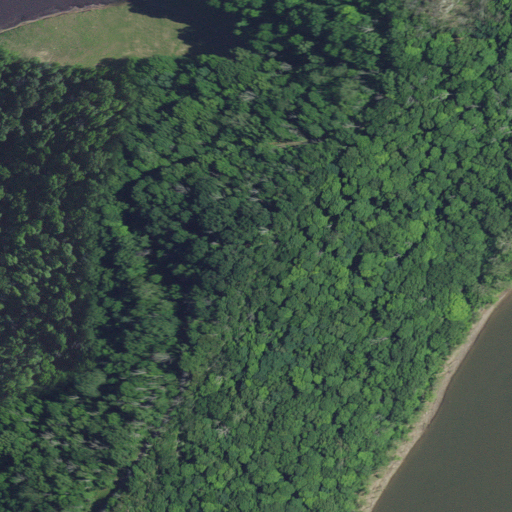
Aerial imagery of ridge(s) in Indiana named Devils Backbone containing deciduous forest, open development, and open water